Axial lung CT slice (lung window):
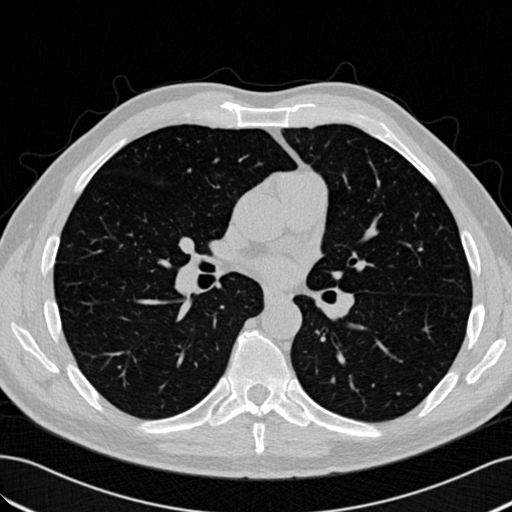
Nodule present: no